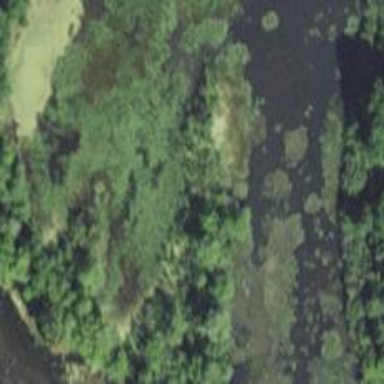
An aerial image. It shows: Marsh wetland.